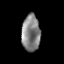
Tissue: prostate
Cell type: T cells
Senescence score: 0.3236
Nuclear area (px): 656
Mean DAPI intensity: 130.977